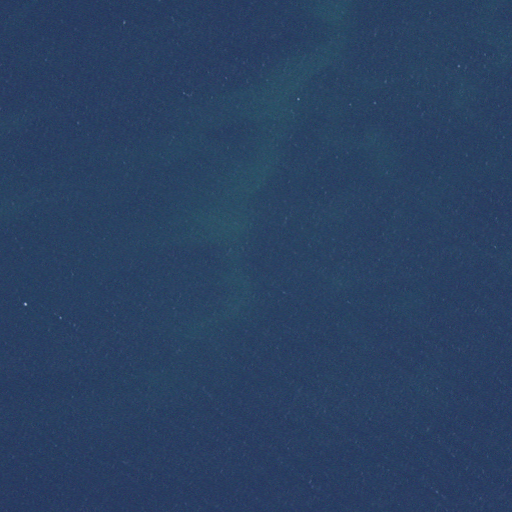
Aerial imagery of bar in Wisconsin named Devils Island Shoal containing only open water